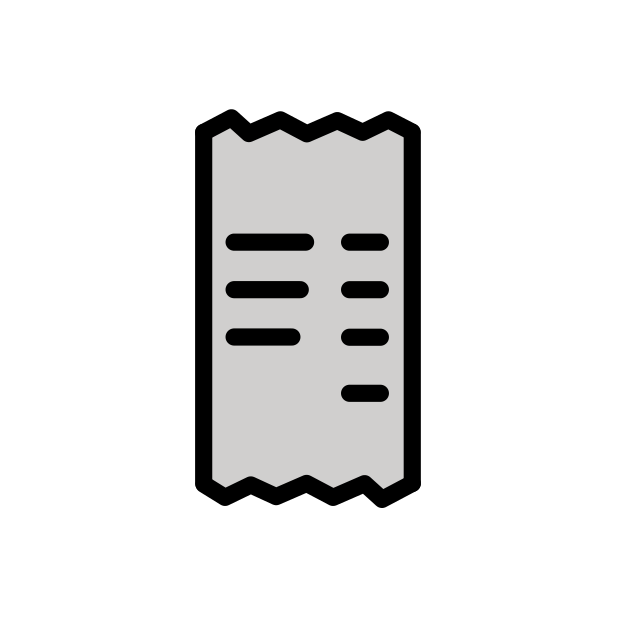
receipt